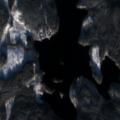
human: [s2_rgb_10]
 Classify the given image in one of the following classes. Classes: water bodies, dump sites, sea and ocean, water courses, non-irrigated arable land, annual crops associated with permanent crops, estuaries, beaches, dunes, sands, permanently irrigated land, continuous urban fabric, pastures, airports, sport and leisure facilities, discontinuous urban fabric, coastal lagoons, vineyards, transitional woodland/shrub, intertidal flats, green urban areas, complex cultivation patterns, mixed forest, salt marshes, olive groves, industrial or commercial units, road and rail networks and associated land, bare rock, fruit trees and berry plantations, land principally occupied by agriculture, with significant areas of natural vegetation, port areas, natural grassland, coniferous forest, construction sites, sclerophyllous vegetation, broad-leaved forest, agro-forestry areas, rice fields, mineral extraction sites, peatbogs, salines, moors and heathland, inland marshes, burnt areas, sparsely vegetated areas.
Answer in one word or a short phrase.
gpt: coniferous forest, mixed forest, transitional woodland/shrub, water bodies